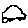
Label: car